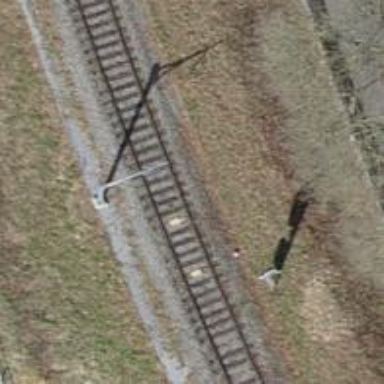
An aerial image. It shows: Railway track with contact line for electrification.